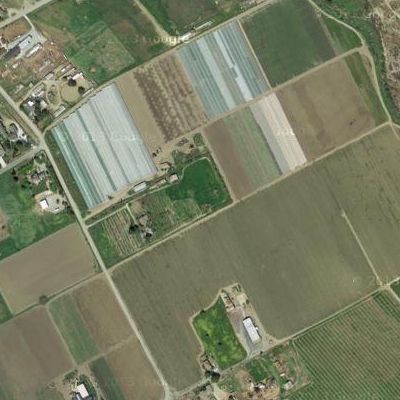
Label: Field